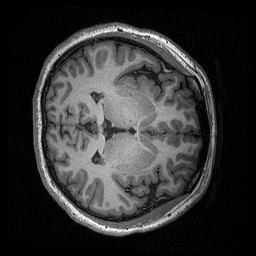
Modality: T1w
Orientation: axial
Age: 21
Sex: female
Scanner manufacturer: siemens
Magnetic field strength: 3 T
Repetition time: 2.53 s
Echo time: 0.00309 s